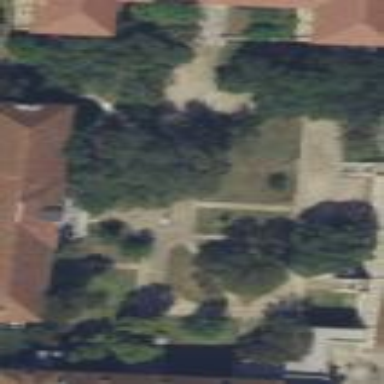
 and central statue. Open to the public until 10pm."